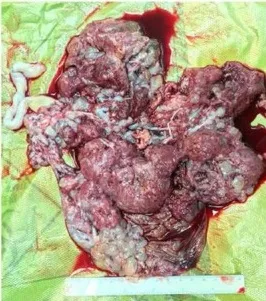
The placenta was large, and ,hydropic, with necrotic debris.
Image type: medical_photograph (other_medical_photograph)